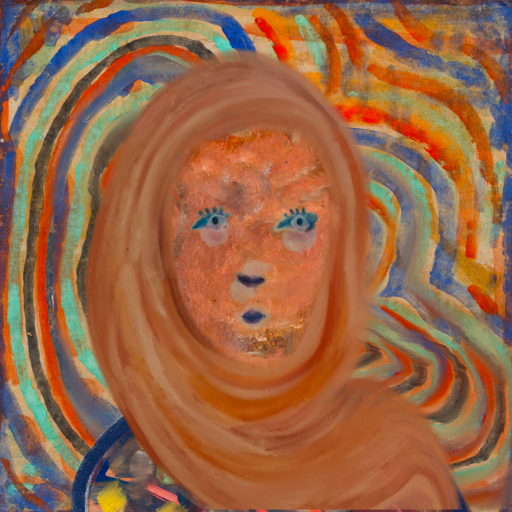
Background: Sisters, Head And Neck Front: Boggyland, Face Front: Hill_Girl, Bust: Mother_And_Son_Mother, Hair Front: Blank, Head Accessory: Pious_Lady_Scarf, Second Necklace: Blank, Necklace: Blank, Baby: Blank